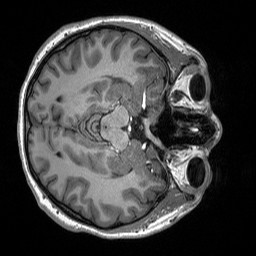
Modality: T1w
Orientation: axial
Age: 21
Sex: female
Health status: healthy
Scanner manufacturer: siemens
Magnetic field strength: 3 T
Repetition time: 2.53 s
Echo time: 0.00219 s